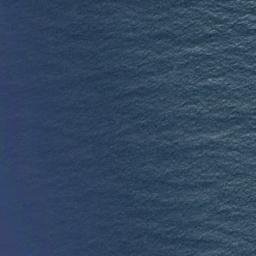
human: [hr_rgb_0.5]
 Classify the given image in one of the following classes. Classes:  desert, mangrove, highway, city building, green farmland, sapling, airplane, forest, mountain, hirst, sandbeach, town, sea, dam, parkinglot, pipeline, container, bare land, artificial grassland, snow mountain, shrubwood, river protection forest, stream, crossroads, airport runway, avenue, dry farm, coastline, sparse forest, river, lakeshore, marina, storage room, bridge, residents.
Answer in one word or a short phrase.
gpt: sea